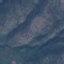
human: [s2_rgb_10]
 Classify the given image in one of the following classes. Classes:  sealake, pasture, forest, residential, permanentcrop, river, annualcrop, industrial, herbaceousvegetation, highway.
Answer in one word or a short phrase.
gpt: HerbaceousVegetation